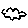
Label: cloud